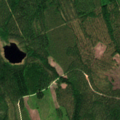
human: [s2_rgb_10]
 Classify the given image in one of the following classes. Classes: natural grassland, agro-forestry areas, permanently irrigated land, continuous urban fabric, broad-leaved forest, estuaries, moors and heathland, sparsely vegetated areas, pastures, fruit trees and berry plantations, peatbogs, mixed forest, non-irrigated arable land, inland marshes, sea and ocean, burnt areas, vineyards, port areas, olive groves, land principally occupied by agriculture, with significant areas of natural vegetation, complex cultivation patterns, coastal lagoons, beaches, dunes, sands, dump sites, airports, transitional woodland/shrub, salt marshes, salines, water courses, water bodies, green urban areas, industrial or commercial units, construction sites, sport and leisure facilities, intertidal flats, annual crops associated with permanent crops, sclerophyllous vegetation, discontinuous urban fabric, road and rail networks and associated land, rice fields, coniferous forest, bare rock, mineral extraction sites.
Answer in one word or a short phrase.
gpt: broad-leaved forest, coniferous forest, transitional woodland/shrub